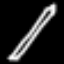
Label: pencil